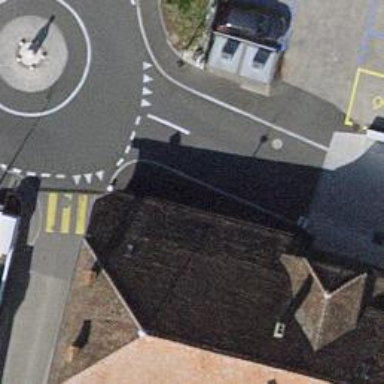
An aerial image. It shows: Zebra crossing on the road.